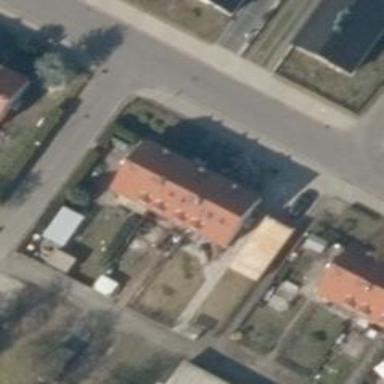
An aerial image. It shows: Terrace building.